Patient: sex F, age 58
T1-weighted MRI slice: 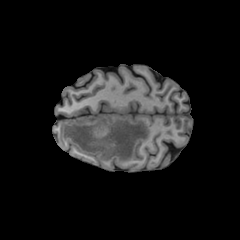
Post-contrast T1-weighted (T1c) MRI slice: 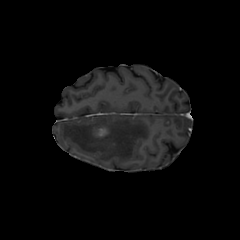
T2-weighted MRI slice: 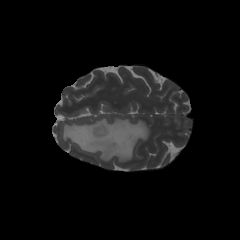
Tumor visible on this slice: yes
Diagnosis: Glioblastoma, IDH-wildtype
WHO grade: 4